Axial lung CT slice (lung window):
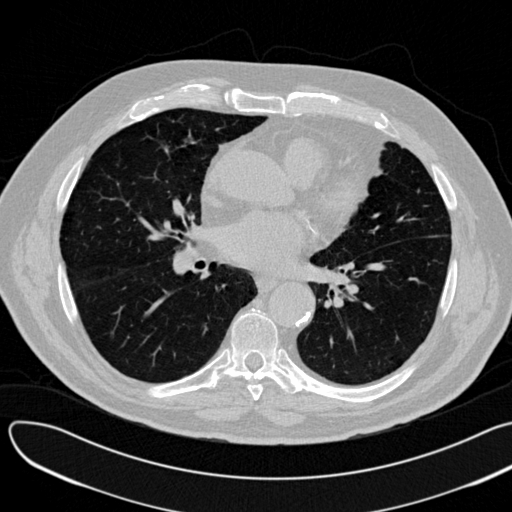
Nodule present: no